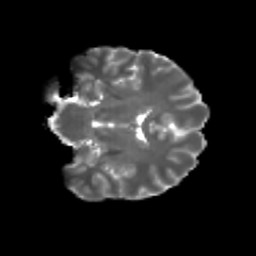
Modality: T2w
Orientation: coronal
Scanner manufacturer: siemens
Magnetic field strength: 3 T
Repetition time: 4.16 s
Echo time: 0.0806 s